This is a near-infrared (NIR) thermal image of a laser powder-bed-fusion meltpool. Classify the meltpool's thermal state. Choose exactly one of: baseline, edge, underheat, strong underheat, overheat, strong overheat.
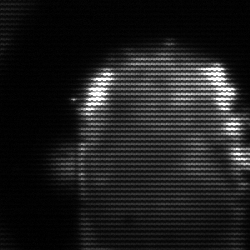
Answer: baseline